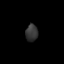
Tissue: lung
Cell type: Myeloid cells
Senescence score: 0.2283
Nuclear area (px): 204
Mean DAPI intensity: 52.892